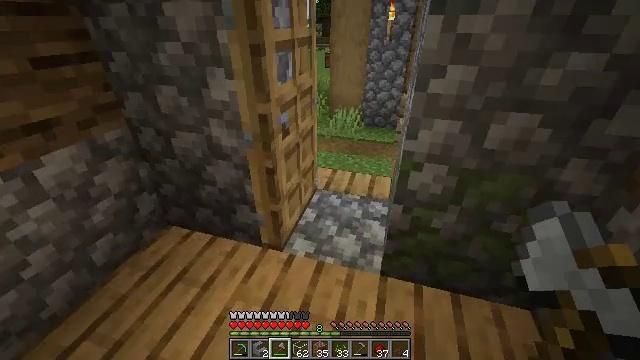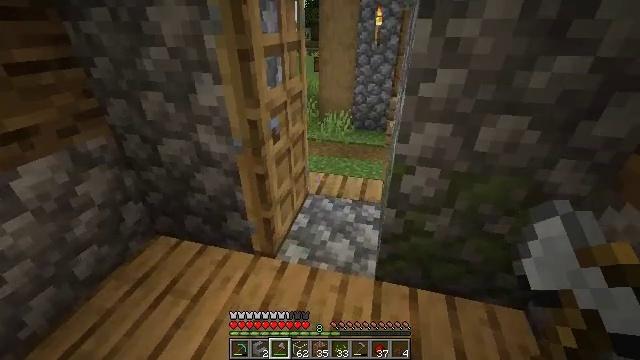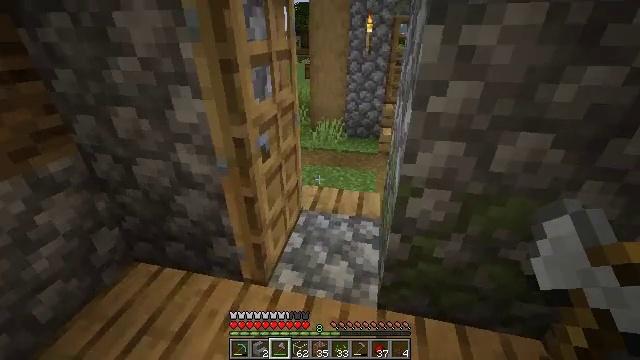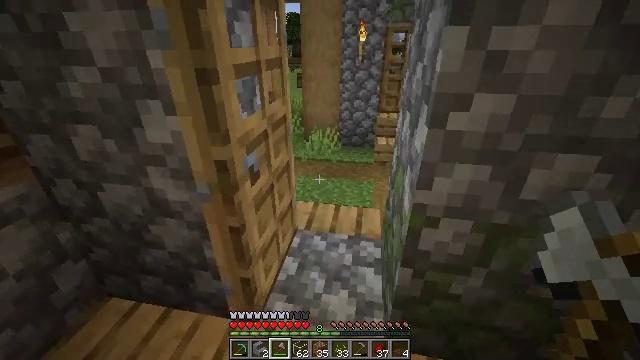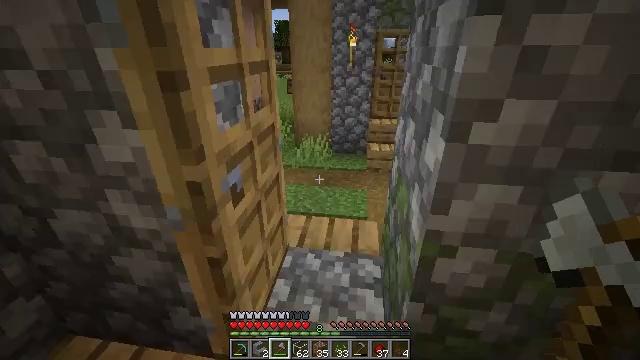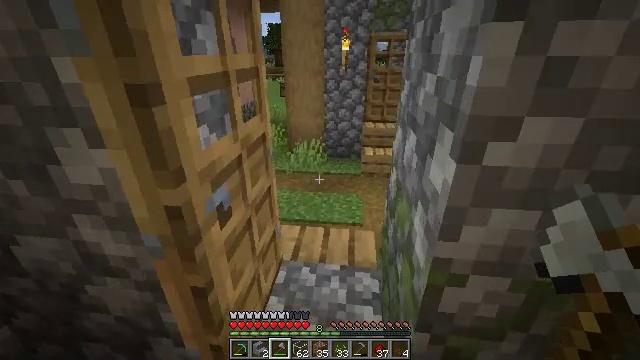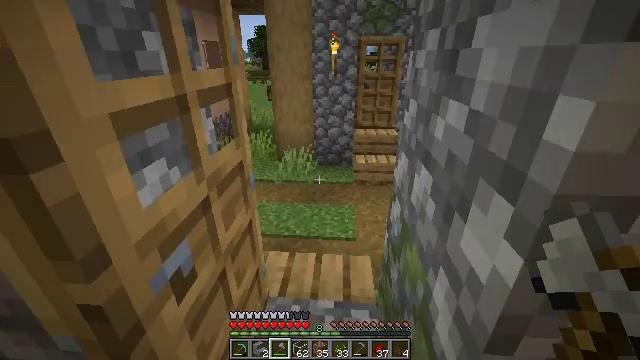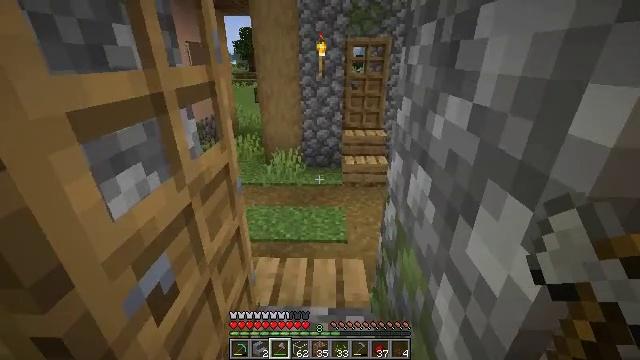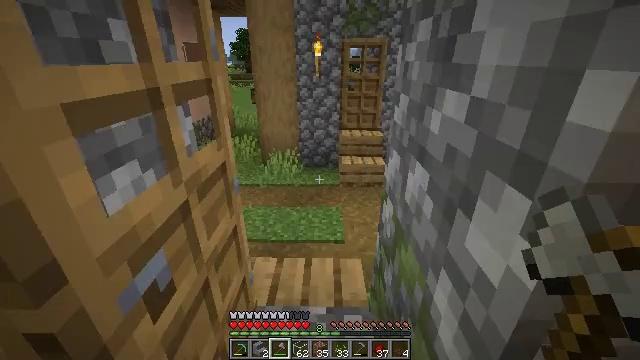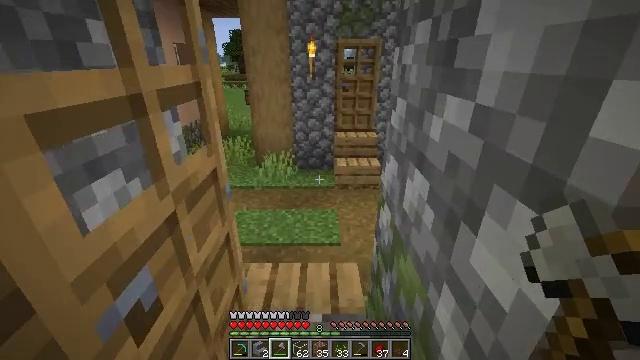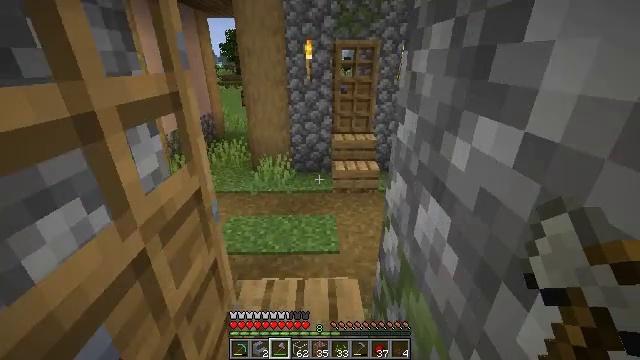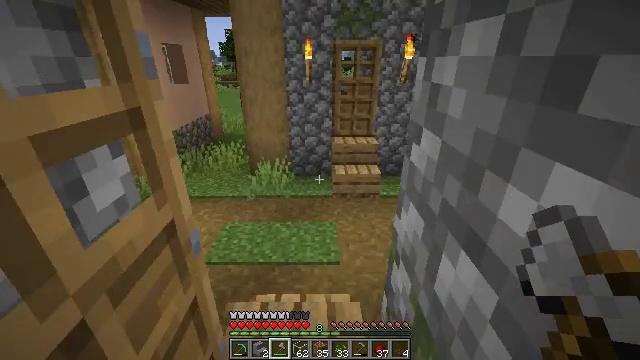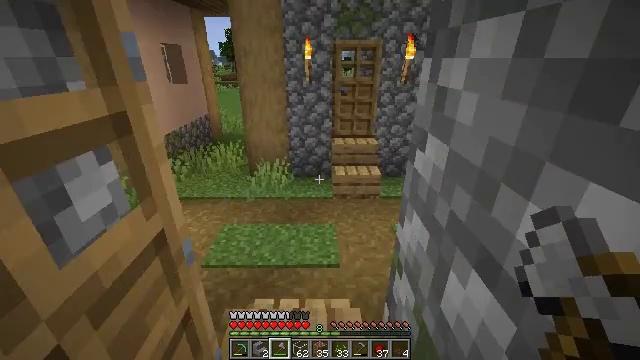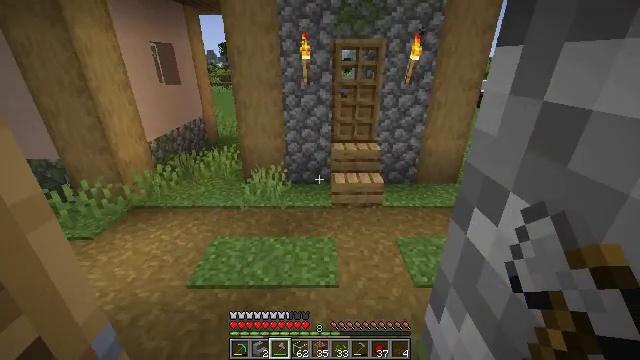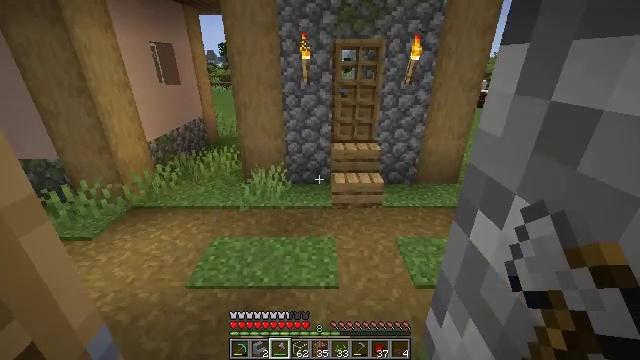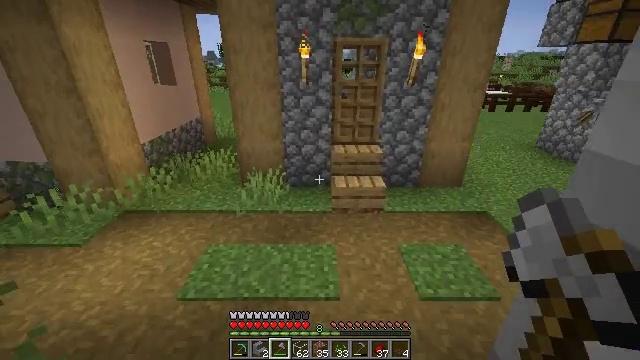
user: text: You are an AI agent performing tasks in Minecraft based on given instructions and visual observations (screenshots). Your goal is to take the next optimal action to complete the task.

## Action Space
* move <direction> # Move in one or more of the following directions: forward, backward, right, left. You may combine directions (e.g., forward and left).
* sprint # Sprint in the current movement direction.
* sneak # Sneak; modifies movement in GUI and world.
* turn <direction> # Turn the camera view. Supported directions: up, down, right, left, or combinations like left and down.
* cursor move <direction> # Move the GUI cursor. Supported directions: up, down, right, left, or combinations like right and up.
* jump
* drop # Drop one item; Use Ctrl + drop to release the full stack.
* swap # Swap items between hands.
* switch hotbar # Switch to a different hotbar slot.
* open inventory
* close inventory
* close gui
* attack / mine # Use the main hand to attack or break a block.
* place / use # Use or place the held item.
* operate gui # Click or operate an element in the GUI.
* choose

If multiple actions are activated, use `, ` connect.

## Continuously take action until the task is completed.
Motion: motion action
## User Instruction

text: Remove the yellow bed.
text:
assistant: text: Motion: move forward, turn right
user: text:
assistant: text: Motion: move forward, turn right and up
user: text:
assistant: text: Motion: move forward, turn right and up
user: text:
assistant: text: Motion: move forward, turn right and up
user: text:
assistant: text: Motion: move forward, turn right
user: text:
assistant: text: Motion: move forward, turn right
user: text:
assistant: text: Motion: move forward, turn right
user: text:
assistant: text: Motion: move forward
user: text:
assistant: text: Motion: move forward, turn right
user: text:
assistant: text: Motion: move forward
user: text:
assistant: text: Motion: move forward
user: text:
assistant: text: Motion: move forward
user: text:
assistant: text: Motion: move forward
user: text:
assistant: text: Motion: move forward
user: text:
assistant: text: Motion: move forward
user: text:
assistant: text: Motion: move forward
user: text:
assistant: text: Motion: move forward, turn right
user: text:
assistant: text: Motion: move forward, turn right and up
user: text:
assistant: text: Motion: move forward, turn right and up
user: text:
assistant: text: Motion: move forward, turn right and up
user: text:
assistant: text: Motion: move forward
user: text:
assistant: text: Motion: move forward
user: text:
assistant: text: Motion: move forward and move right
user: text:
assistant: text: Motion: move forward and move right
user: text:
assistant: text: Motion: move forward and move right, turn left and up
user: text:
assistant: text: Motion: move forward and move right, turn left and up
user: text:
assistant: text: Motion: move forward, turn left and up
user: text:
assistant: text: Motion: move forward, turn left and up
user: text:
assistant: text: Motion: turn left and up
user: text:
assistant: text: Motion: turn left and up